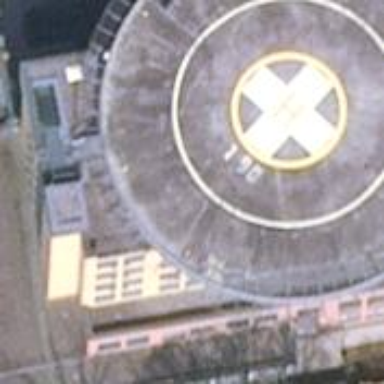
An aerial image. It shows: Image showing helipad at airport.